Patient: sex M, age 65
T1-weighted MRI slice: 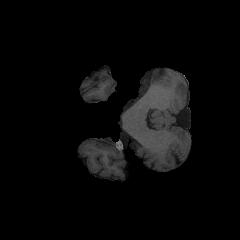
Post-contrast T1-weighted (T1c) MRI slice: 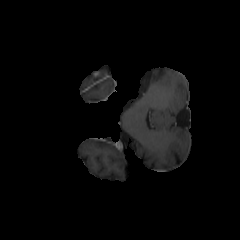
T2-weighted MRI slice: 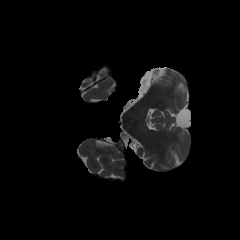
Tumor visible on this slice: no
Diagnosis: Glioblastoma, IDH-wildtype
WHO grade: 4